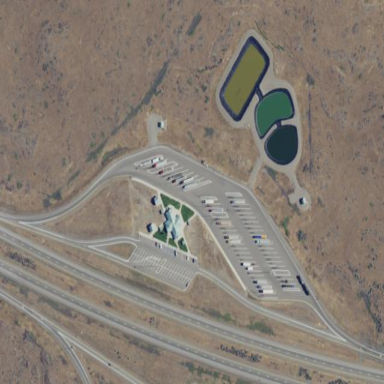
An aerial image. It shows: Rest area along the road.